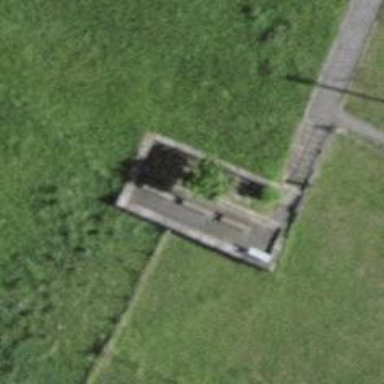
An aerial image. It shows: Bench for seating.